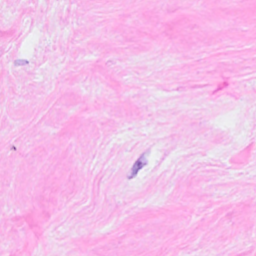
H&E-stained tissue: Breast